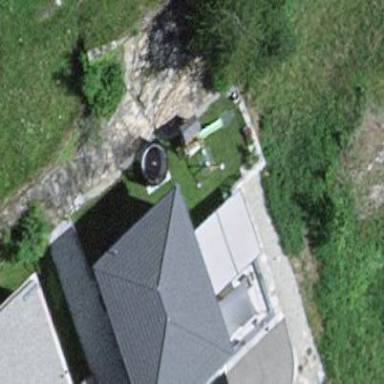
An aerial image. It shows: Detached building with hipped roof shape.